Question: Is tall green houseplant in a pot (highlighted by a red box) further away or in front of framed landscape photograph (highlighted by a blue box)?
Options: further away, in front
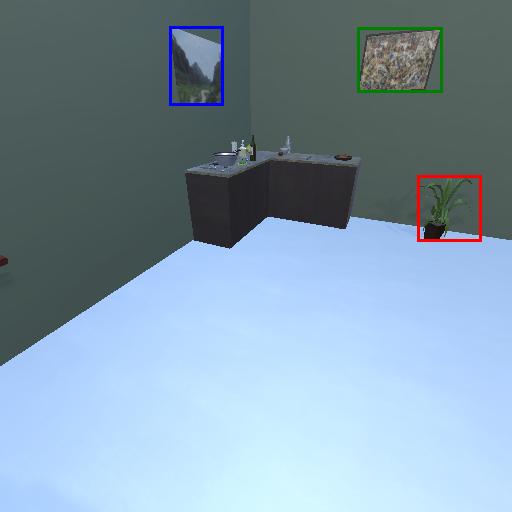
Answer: further away